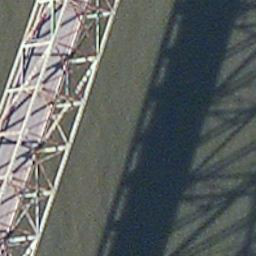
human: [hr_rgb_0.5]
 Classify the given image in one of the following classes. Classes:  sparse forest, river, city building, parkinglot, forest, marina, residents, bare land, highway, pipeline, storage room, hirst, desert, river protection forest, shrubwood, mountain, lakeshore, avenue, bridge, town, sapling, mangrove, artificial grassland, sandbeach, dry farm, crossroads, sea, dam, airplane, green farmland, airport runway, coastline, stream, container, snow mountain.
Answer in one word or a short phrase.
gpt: bridge